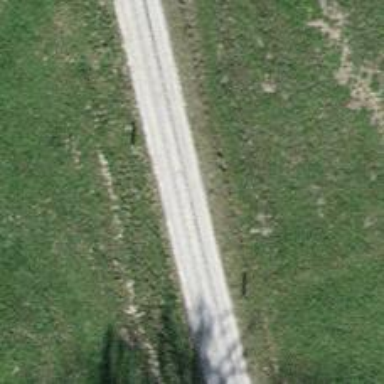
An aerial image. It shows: Track with grade 3 surface.